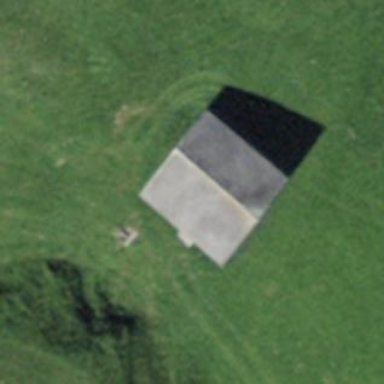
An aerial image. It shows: Rural barn.